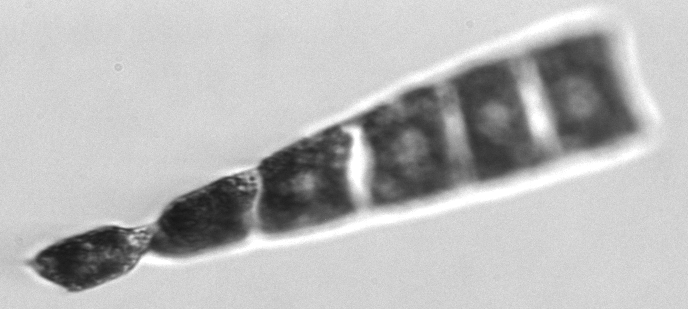
Label: Hemiaulus_membranaceus